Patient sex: F
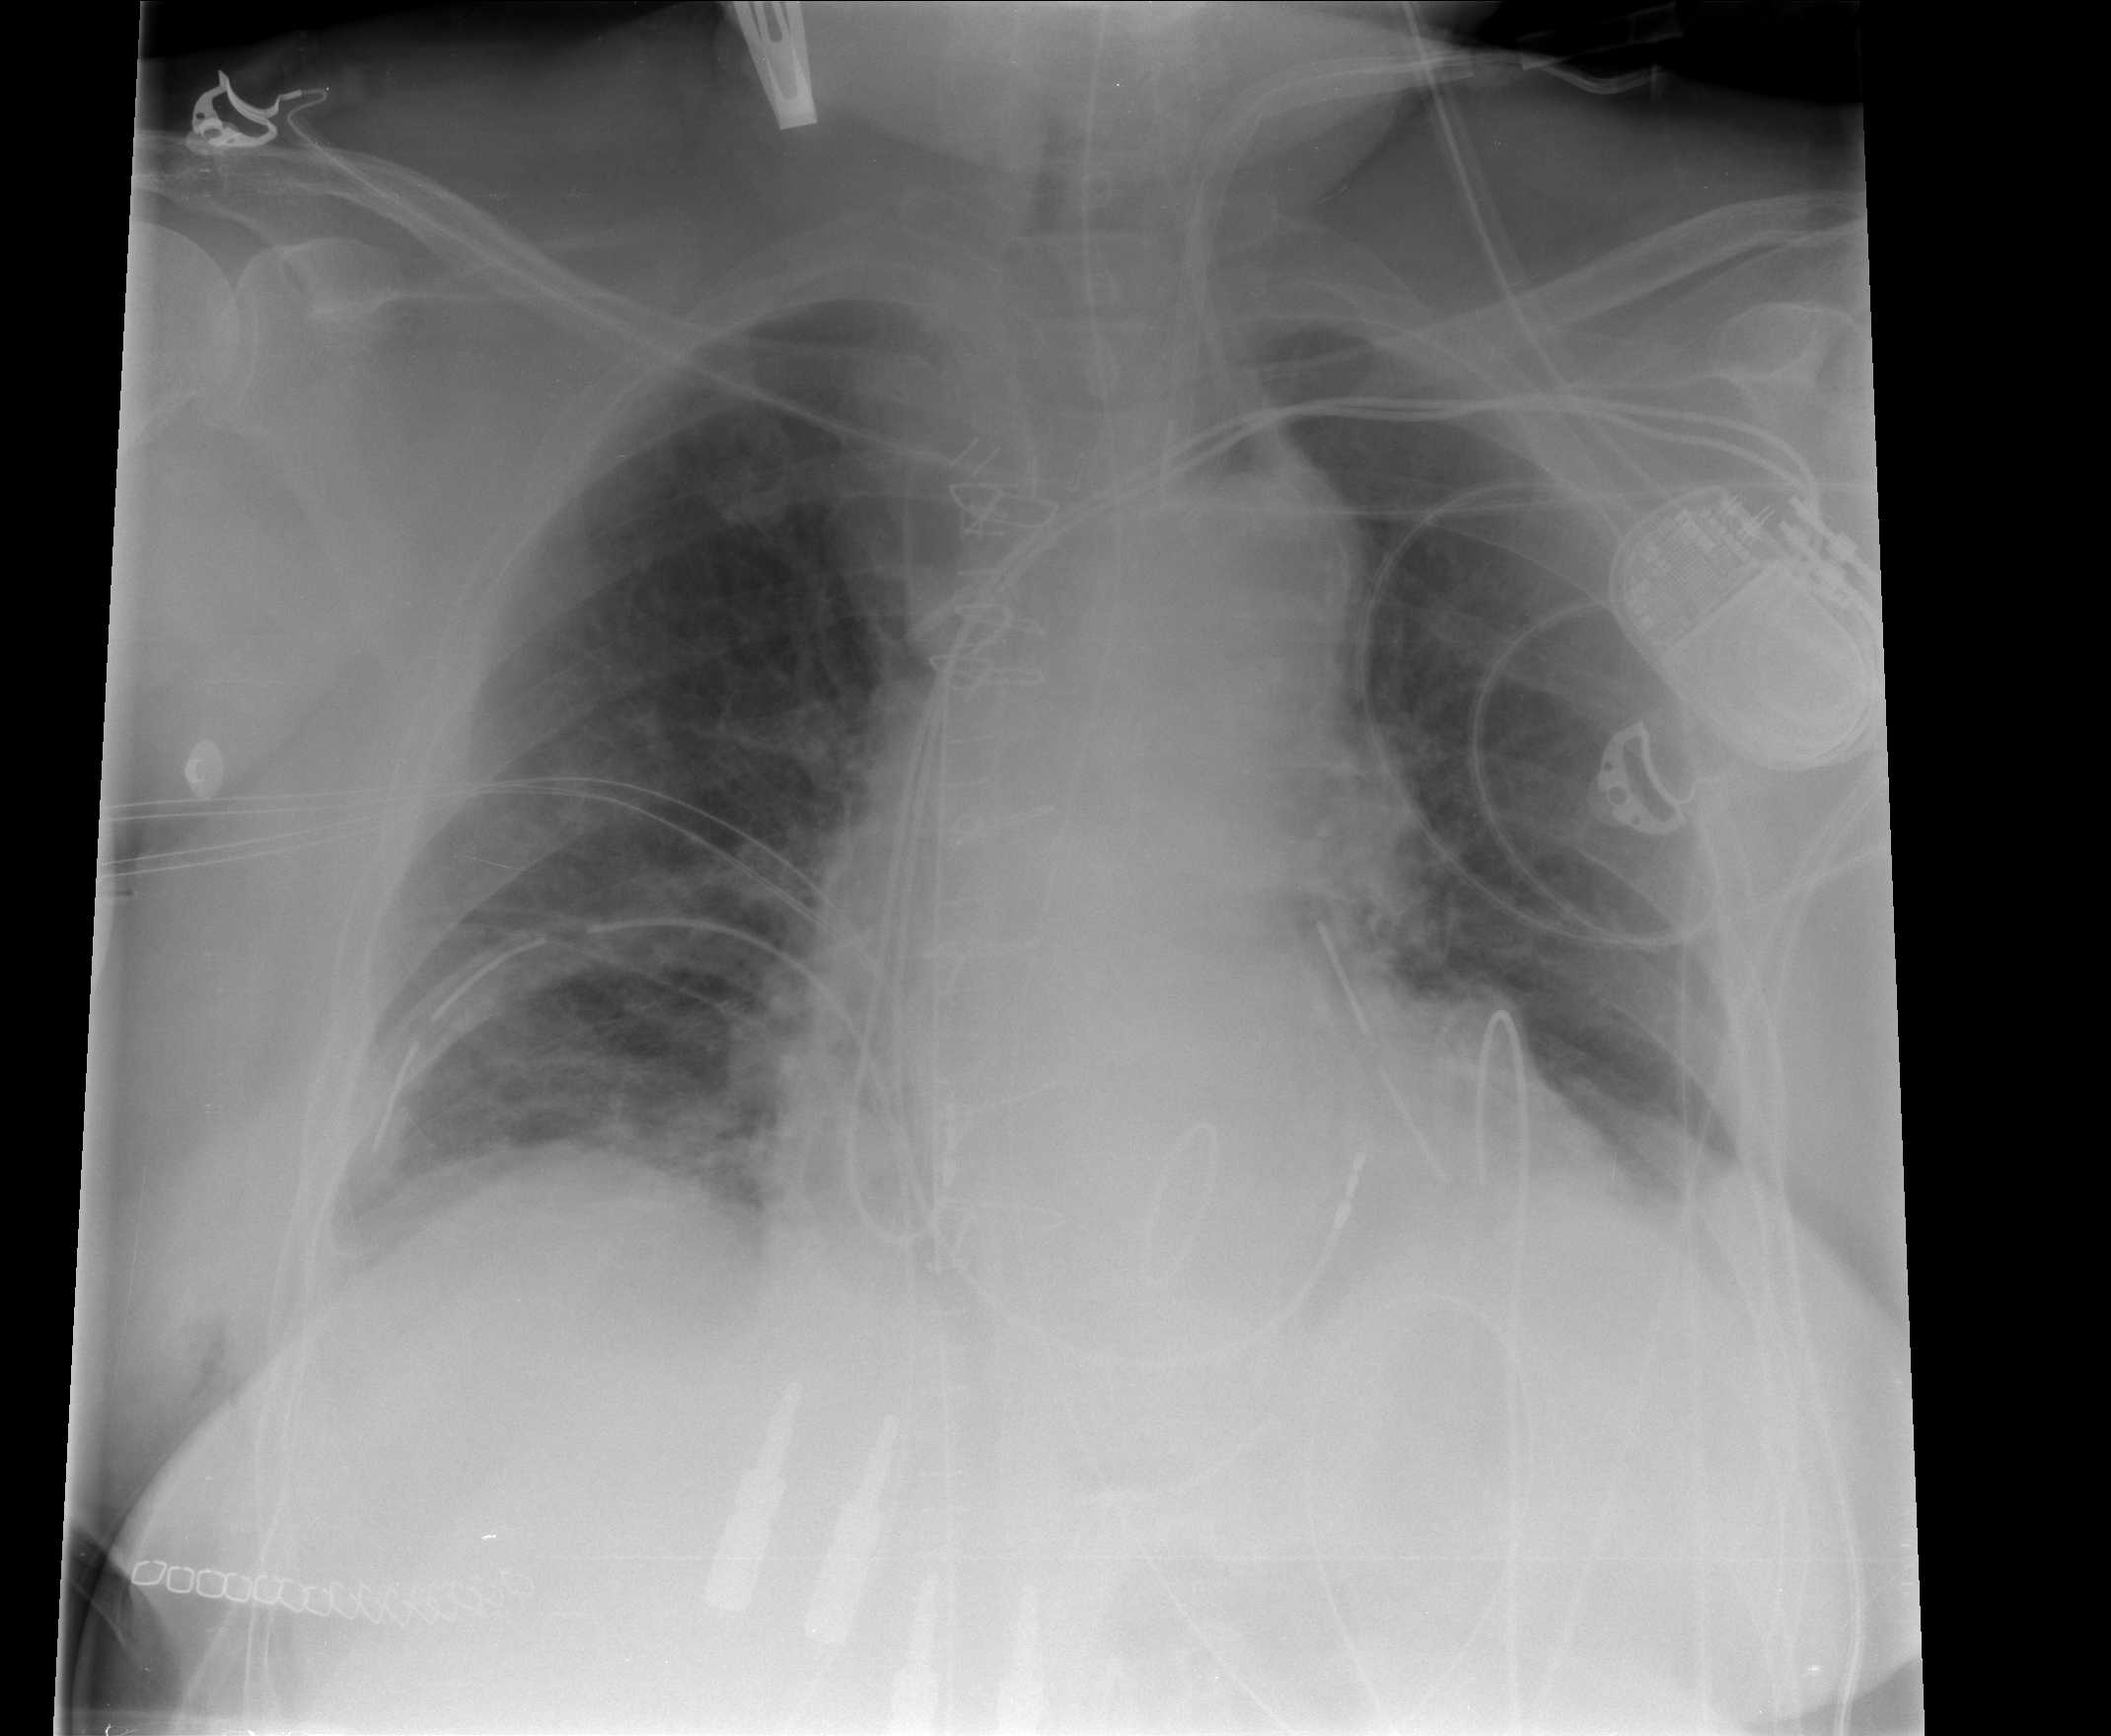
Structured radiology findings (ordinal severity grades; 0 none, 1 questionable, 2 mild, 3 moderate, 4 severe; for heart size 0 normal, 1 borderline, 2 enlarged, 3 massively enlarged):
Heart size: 0
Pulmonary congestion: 3
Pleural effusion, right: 1
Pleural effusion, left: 1
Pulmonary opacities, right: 1
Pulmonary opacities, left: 0
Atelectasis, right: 1
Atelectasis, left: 1